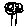
Label: tree